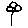
Label: flower